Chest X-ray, AP view. Patient: 30 years old, sex F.
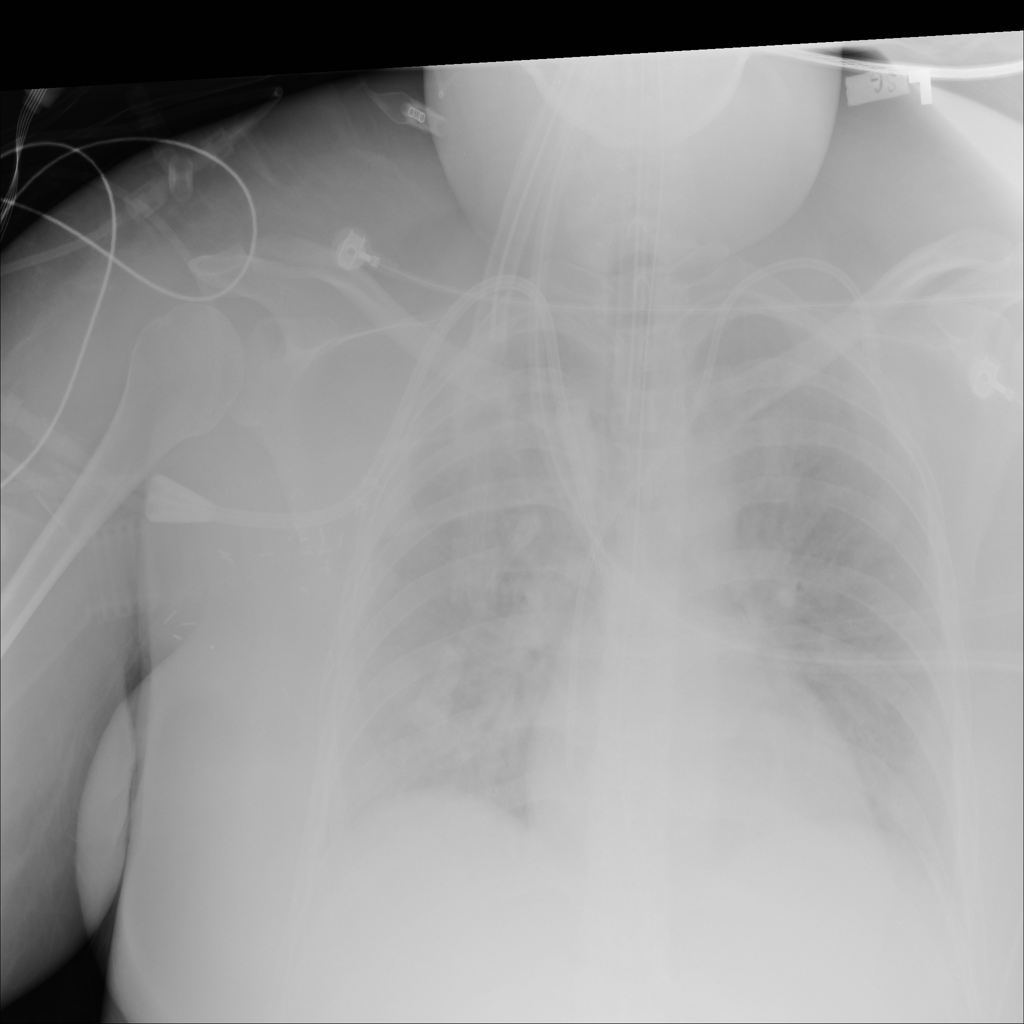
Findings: Infiltration